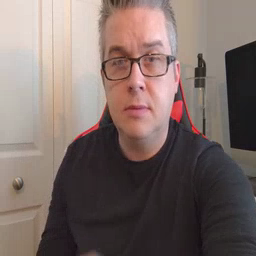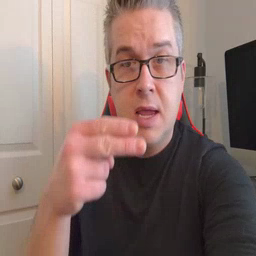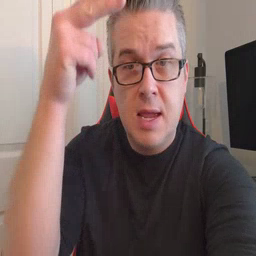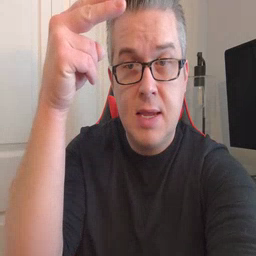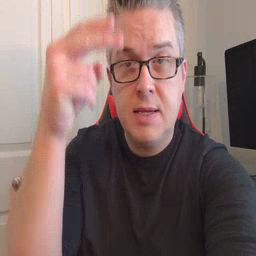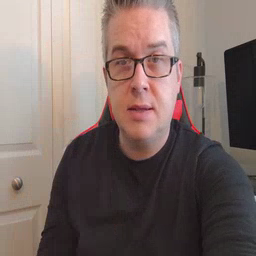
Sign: high